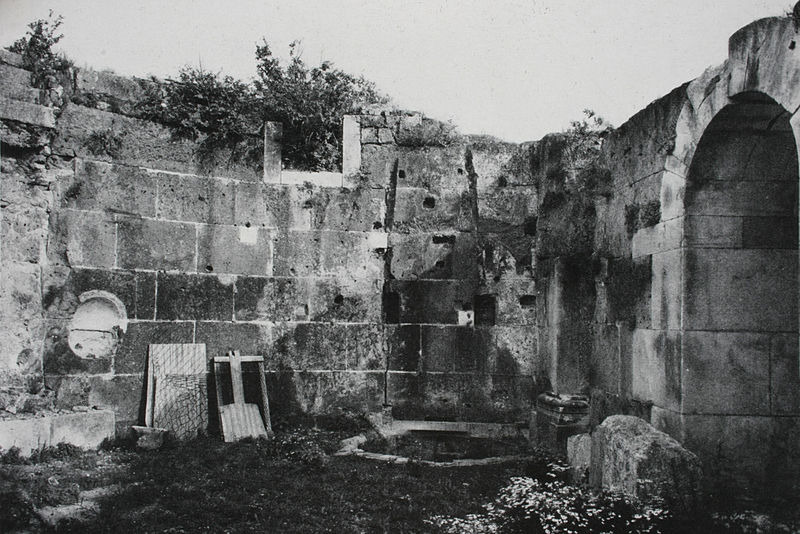
Titel: Linker Turm, Blick ins Obergeschoß nach rechts vom Eingang
Künstler: Liphantes
Standort: Capua
Institution: Brückentoranlage
Schlagwörter: baum, blätter, himmel, schatten, bäume, äste, blumen, fenster, grau, holz, licht, schwarz, stuhl, tür, weiss, blüten, gebäude, gras, haus, rasen, wiese, zaun, architektur, stein, steine, ast, gräser, natur, busch, büsche, gitter, sträucher, blatt, pflanzen, brunnen, kreis, rund, turm, garten, sommer, bogen, sonnenlicht, mauer, hof, rundbogen, bauer, tor, foto, fotografie, verfall, bad, eingang, fugen, reste, ruine, zisterne, antike, burg, kreuz, torbogen, mauerwerk, brett, loch, schwarzweiß, ruinen, löcher, photo, gemäuer, rustika, villa, quader, sandstein, mauern, antik, mittelalter, unkraut, gestrüpp, basis, säulenbasis, fotographie, draht, verfallen, bewuchs, schacht, gerümpel, sieb, mauerreste, runie, gebäudereste, capua, durchganh, mauerquader, ruhine, locjh, verfalls